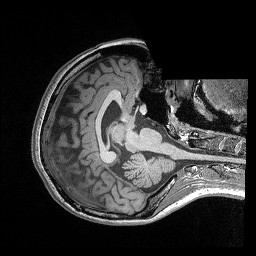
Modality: T1w
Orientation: axial
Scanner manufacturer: siemens
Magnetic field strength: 3 T
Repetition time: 2.25 s
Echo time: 0.00306 s